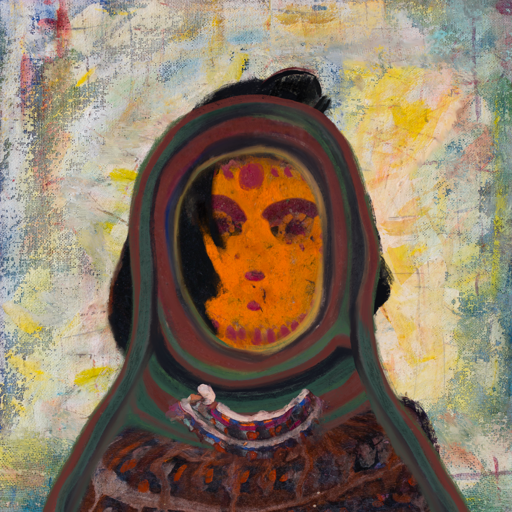
Background: Irani, Head And Neck Front: Doll, Face Front: Doll, Bust: Hypocrite, Hair Front: Mosgoul, Head Accessory: After_Raid_Scarf, Second Necklace: Blank, Necklace: Hypocrite_1, Baby: Blank